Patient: sex F, age 61
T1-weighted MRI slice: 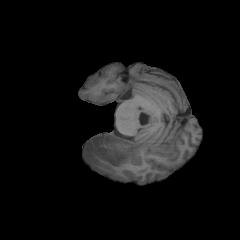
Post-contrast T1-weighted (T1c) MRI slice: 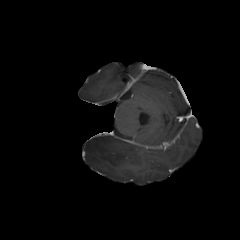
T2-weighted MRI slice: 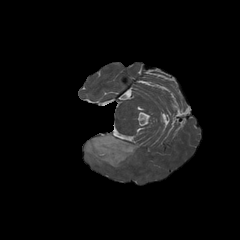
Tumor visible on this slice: yes
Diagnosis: Astrocytoma, IDH-wildtype
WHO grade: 2